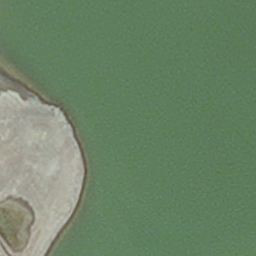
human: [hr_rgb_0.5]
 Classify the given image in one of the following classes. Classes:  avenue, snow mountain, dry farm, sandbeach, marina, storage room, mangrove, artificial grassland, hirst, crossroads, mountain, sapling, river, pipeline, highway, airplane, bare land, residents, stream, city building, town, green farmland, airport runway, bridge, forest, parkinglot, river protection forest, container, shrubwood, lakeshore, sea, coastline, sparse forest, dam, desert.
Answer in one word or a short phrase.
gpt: hirst